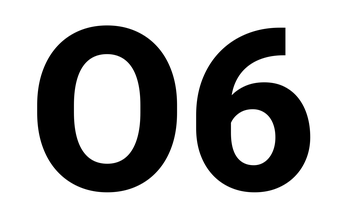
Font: Roboto_ExtraBold